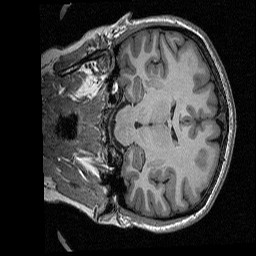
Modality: T1w
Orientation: coronal
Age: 30
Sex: female
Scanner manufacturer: siemens
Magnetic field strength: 3 T
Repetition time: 2.3 s
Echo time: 0.00298 s